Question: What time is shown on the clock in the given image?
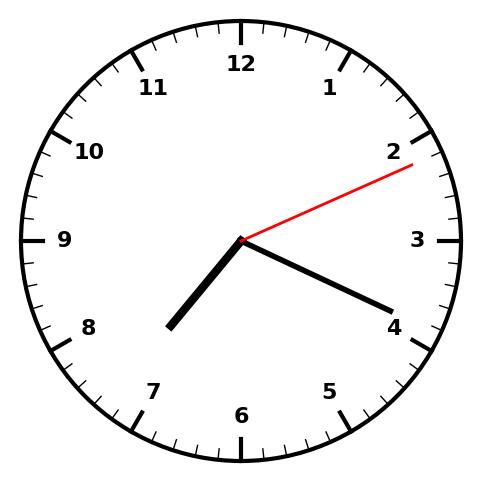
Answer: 07:19:11